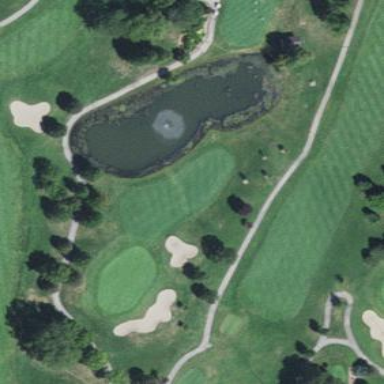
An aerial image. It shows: Grassy area designated as golf fairway.